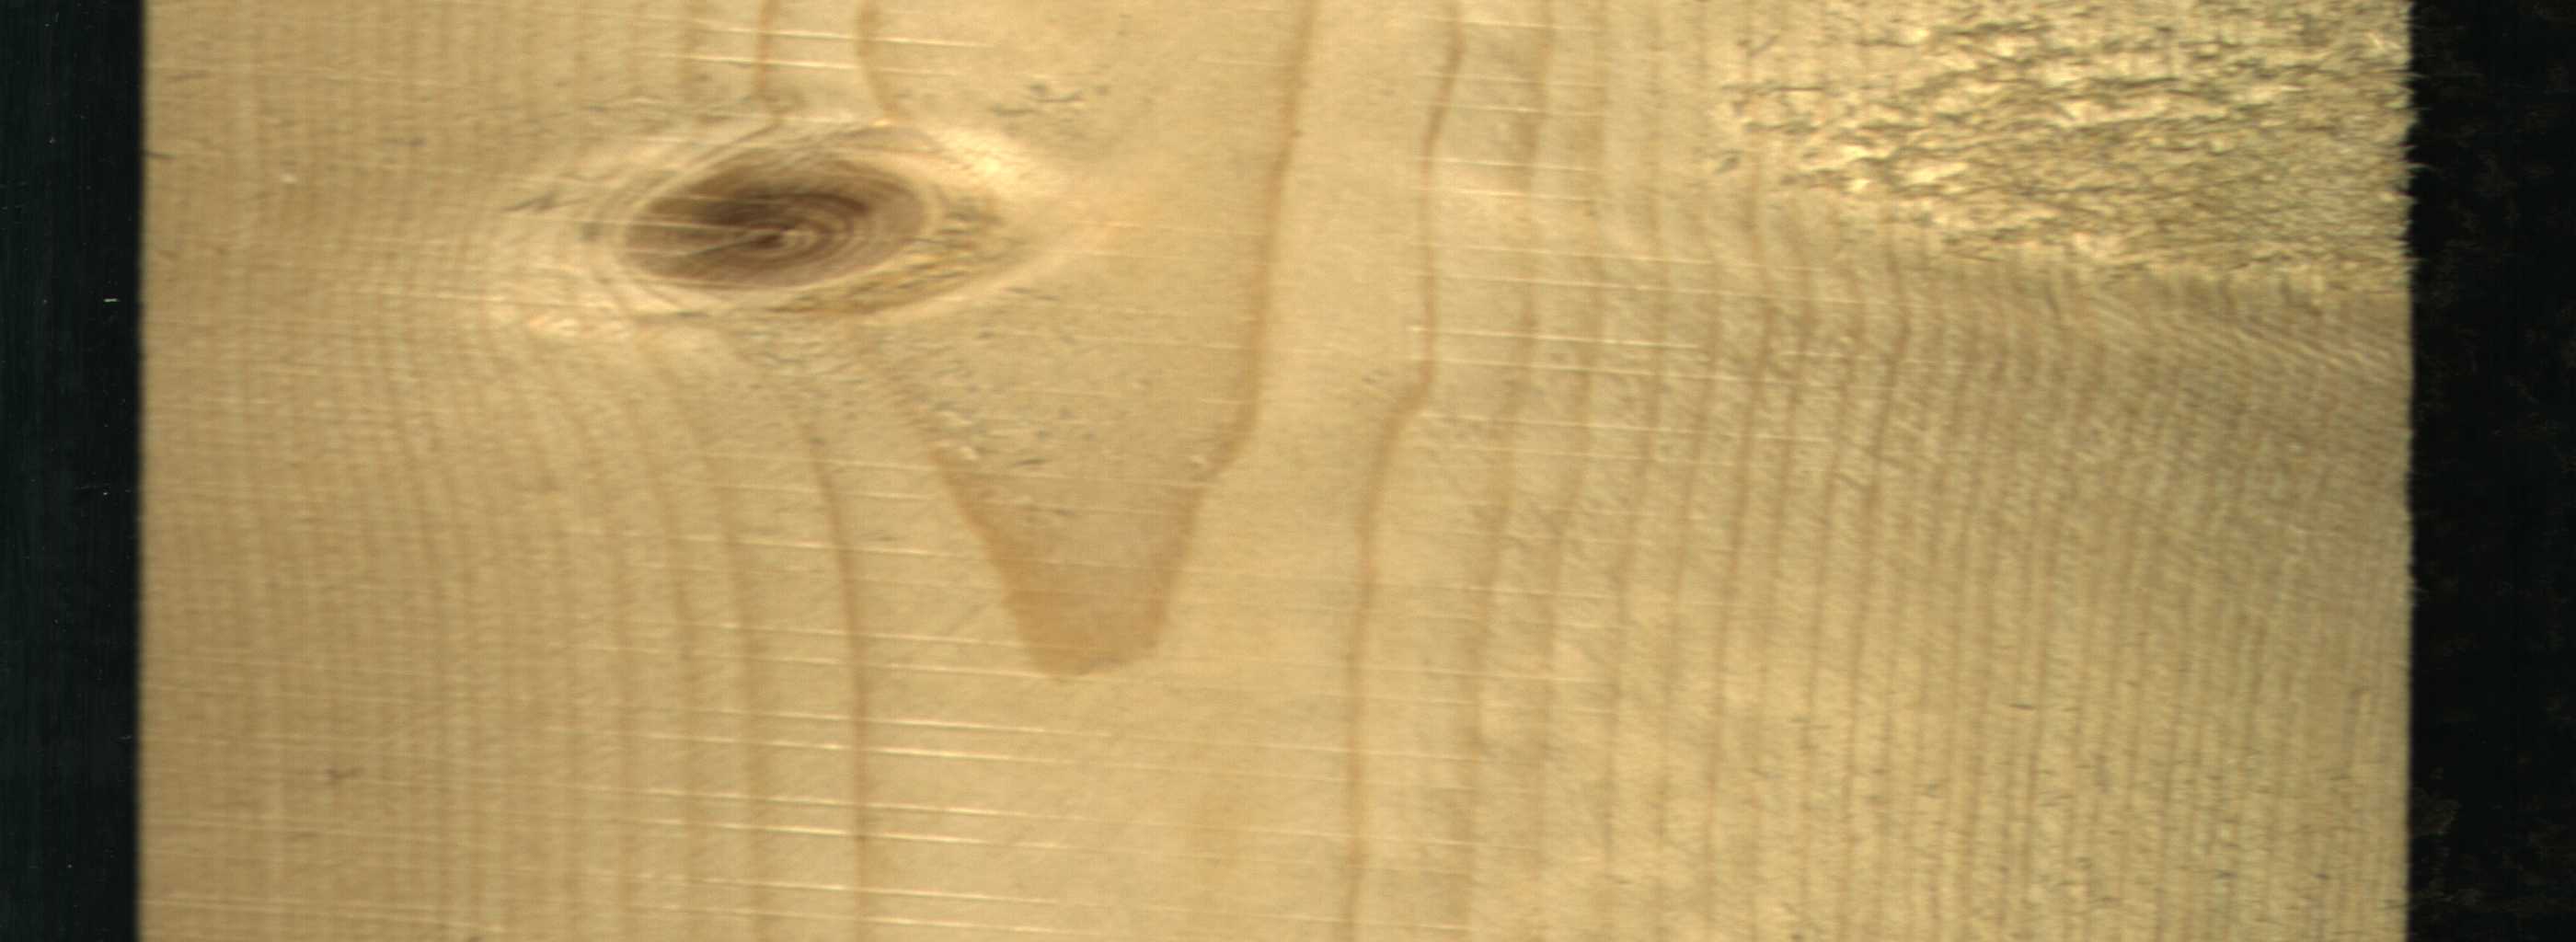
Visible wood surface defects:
Live_Knot